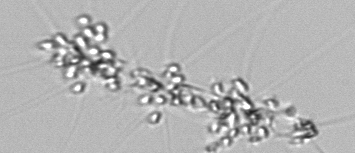
Label: Chaetoceros_didymus_TAG_external_flagellate